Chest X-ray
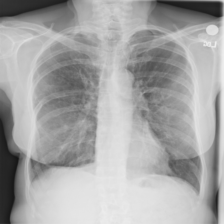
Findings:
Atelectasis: negative
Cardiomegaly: negative
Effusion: negative
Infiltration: negative
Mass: negative
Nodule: negative
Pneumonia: negative
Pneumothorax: negative
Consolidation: negative
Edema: negative
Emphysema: negative
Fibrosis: negative
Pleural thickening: negative
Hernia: negative